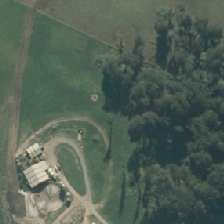
Land cover: indigenous_forest